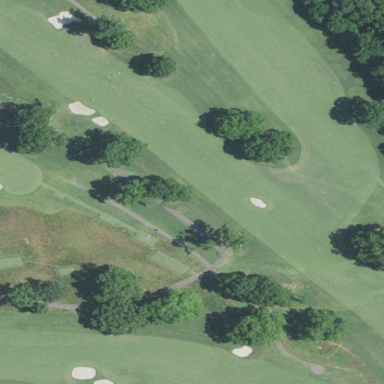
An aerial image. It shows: Golf fairway surrounded by grass.